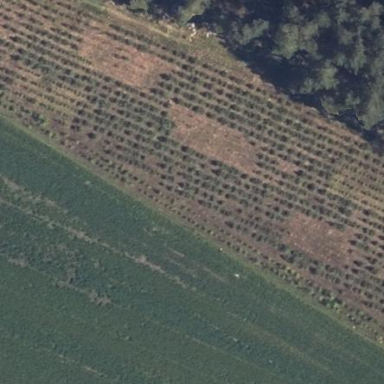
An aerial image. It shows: Plant nursery specializing in trees.